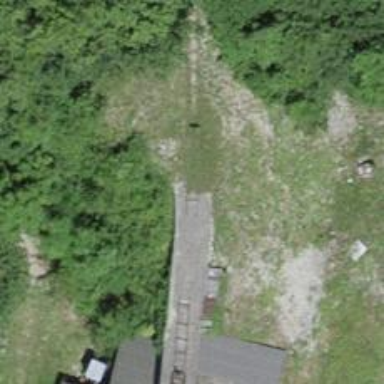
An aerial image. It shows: Abandoned railway.